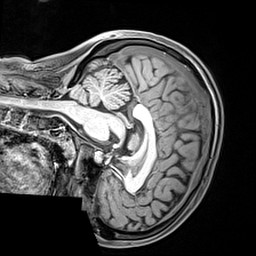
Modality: T1w
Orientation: sagittal
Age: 23
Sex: female
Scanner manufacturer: siemens
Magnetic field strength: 3 T
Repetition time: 2.4 s
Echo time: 0.00217 s